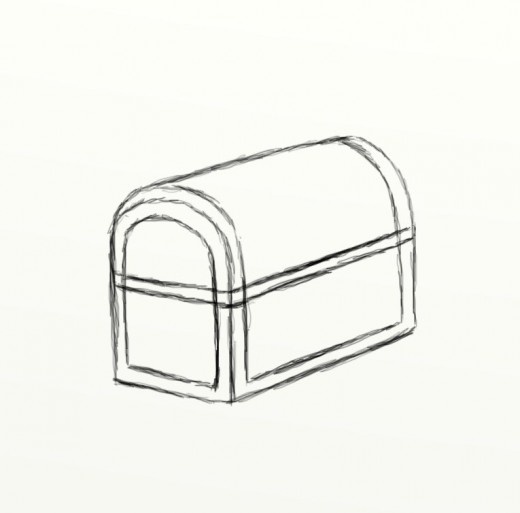
Label: chest